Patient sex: M
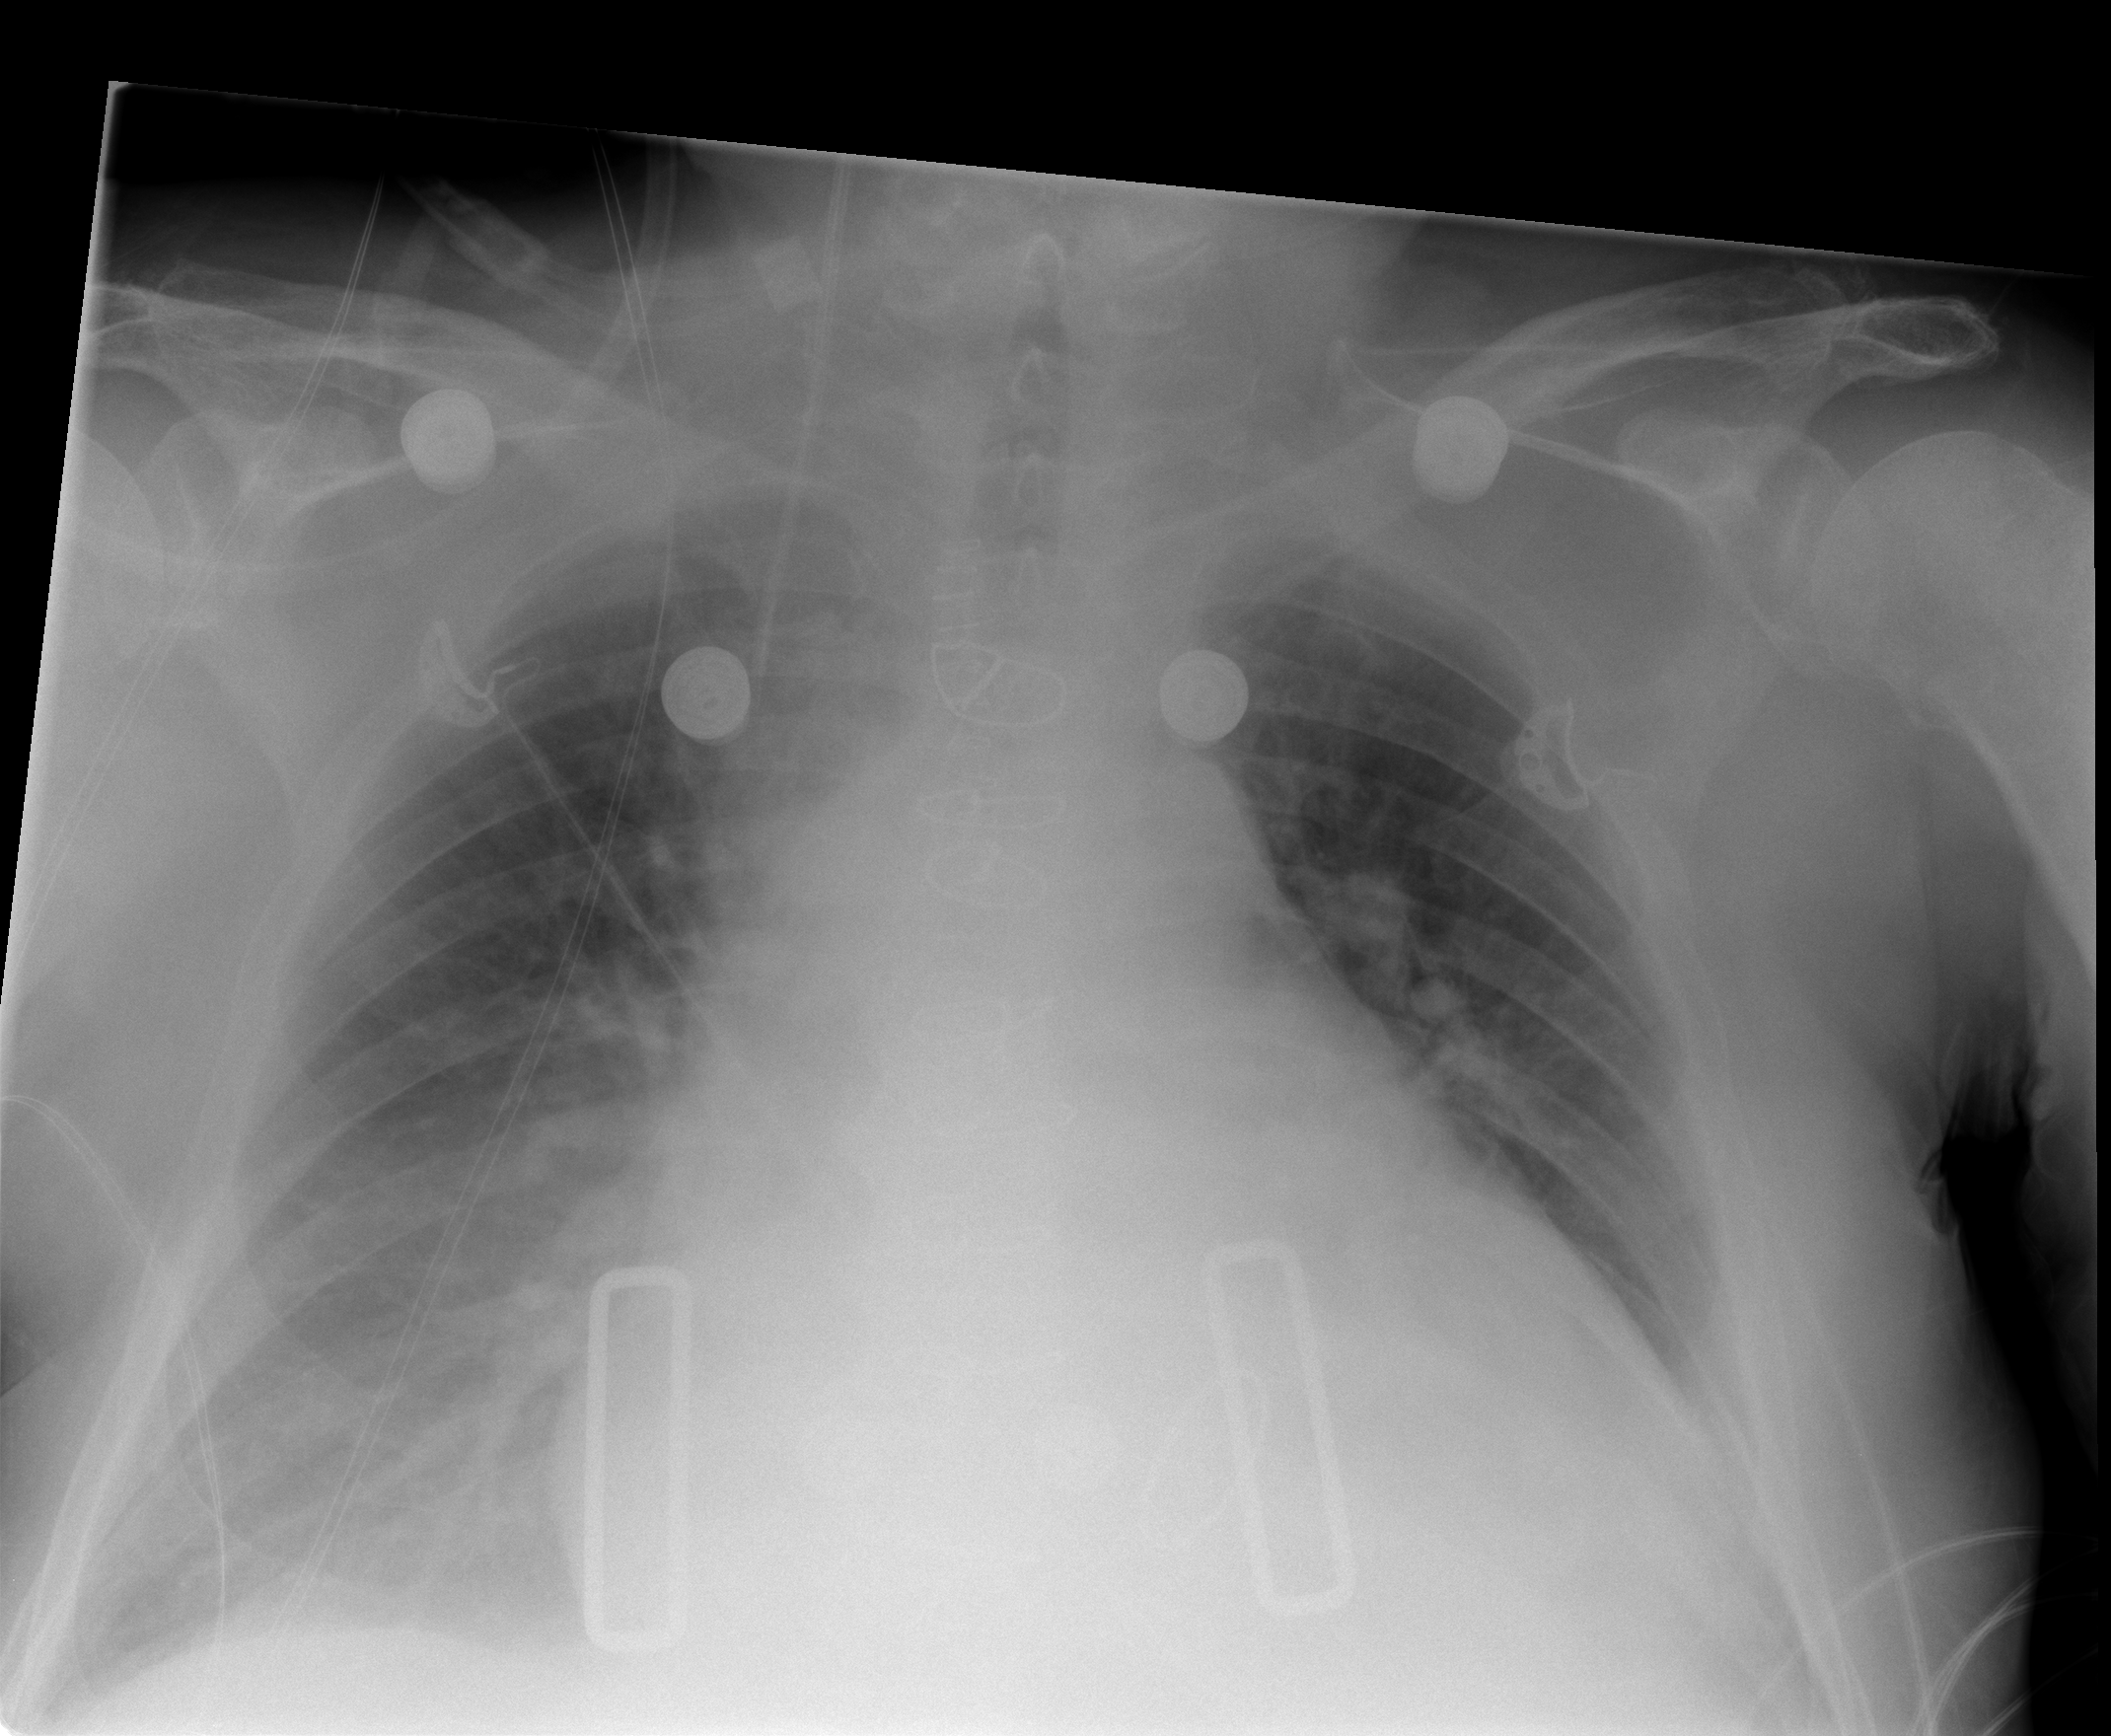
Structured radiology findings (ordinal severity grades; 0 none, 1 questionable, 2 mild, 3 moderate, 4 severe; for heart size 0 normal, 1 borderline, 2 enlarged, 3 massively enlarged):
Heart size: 3
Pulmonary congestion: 3
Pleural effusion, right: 2
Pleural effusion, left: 2
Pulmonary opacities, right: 2
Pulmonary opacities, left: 2
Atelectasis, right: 3
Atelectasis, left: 2